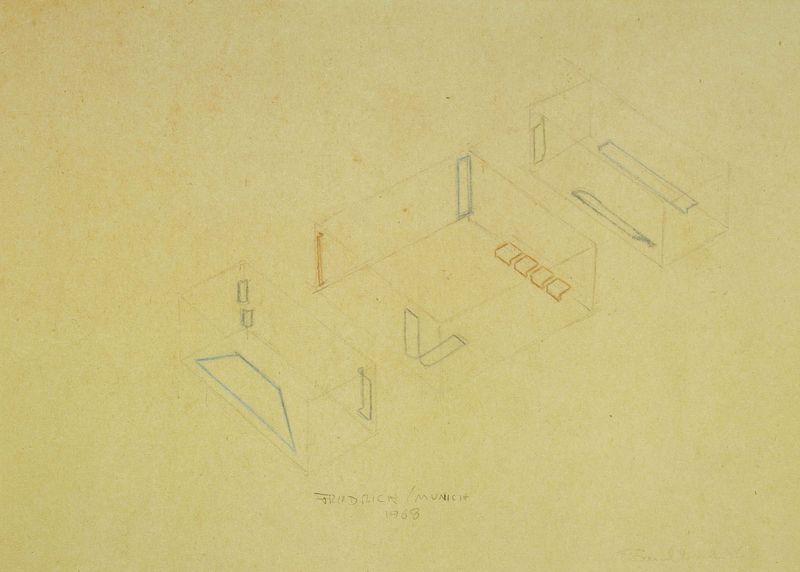
Titel: Installationszeichnung Galerie Heiner Friedrich
Künstler: Fred Sandback
Standort: Zürich
Institution: Galerie Annemarie Verna
Schlagwörter: blau, grün, braun, fenster, hell, orange, raum, skizze, stühle, zeichnung, zimmer, gebäude, haus, rot, beige, architektur, blass, möbel, signatur, schrift, sitze, studie, datierung, farben, linien, friedrich, datum, innenansicht, jahreszahl, rechtecke, wände, bleistift, räume, schema, bleistiftzeichnung, kasten, quadrate, grab, konstruktion, plan, balu, sitzfläche, schemen, innenarchitektur, idee, grundriss, buntstift, fridrich, le curbusier, paralellogramm